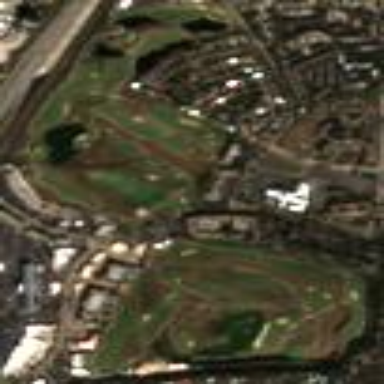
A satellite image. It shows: Golf course.